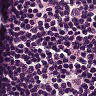
Metastatic tissue present: no